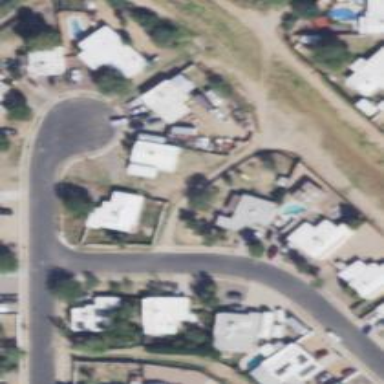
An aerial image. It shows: Alley classified as service road.